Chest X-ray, PA view. Patient: 66 years old, sex M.
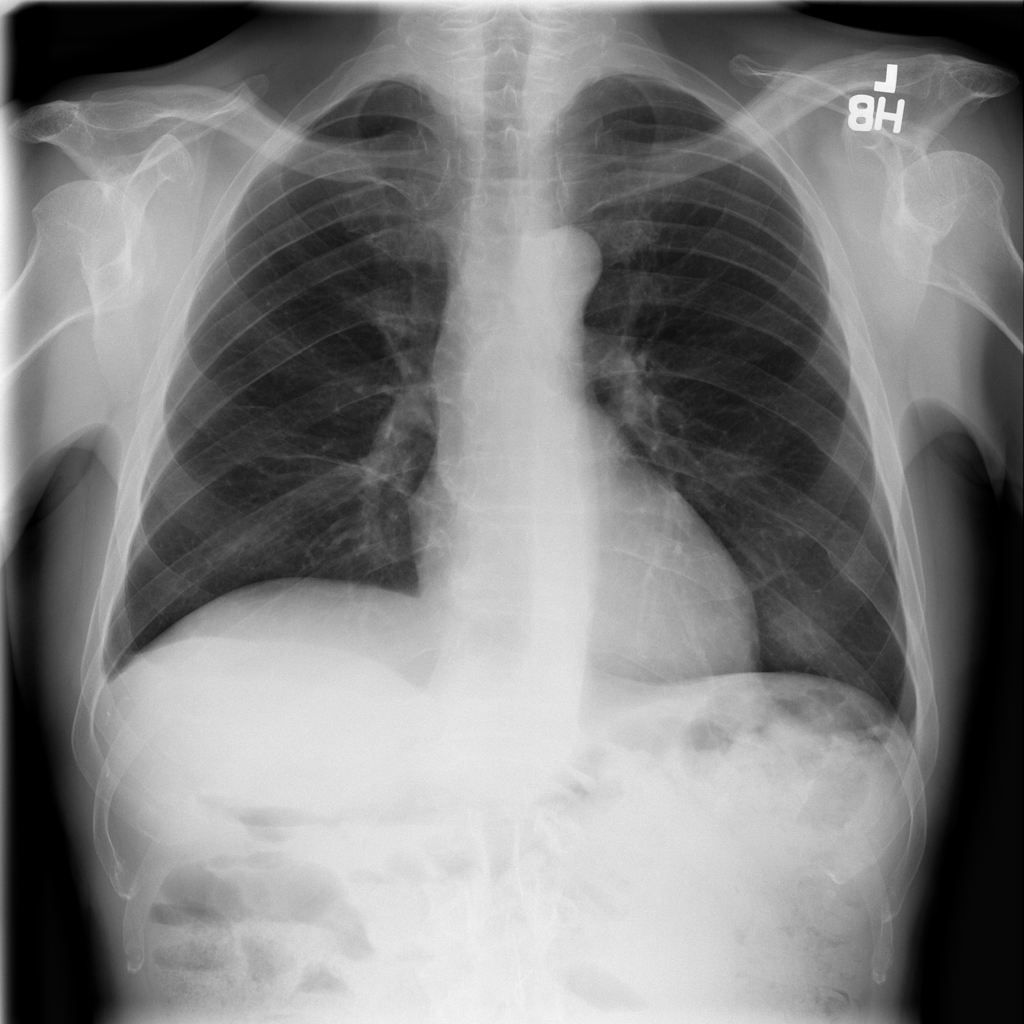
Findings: No Finding